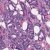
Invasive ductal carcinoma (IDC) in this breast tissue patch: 1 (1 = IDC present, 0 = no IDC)